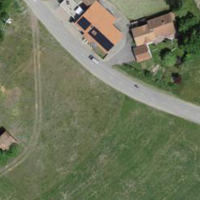
EUNIS habitat code: 52
Species observed at this site:
Dianthus armeria
Daucus carota